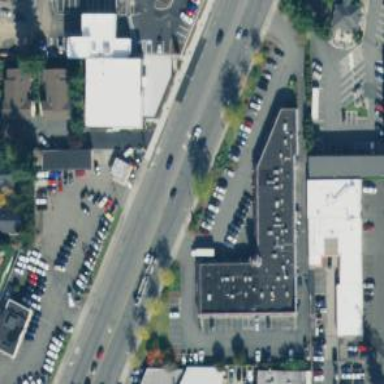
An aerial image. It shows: Primary road with asphalt surface. There is separate sidewalk.